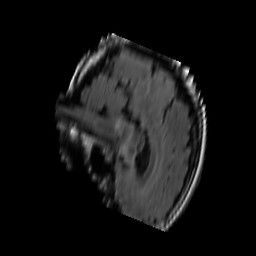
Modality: FLAIR
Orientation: sagittal
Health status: ill
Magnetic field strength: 3 T